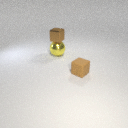
small brown metal cube above large yellow metal sphere